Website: lowes
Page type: cart
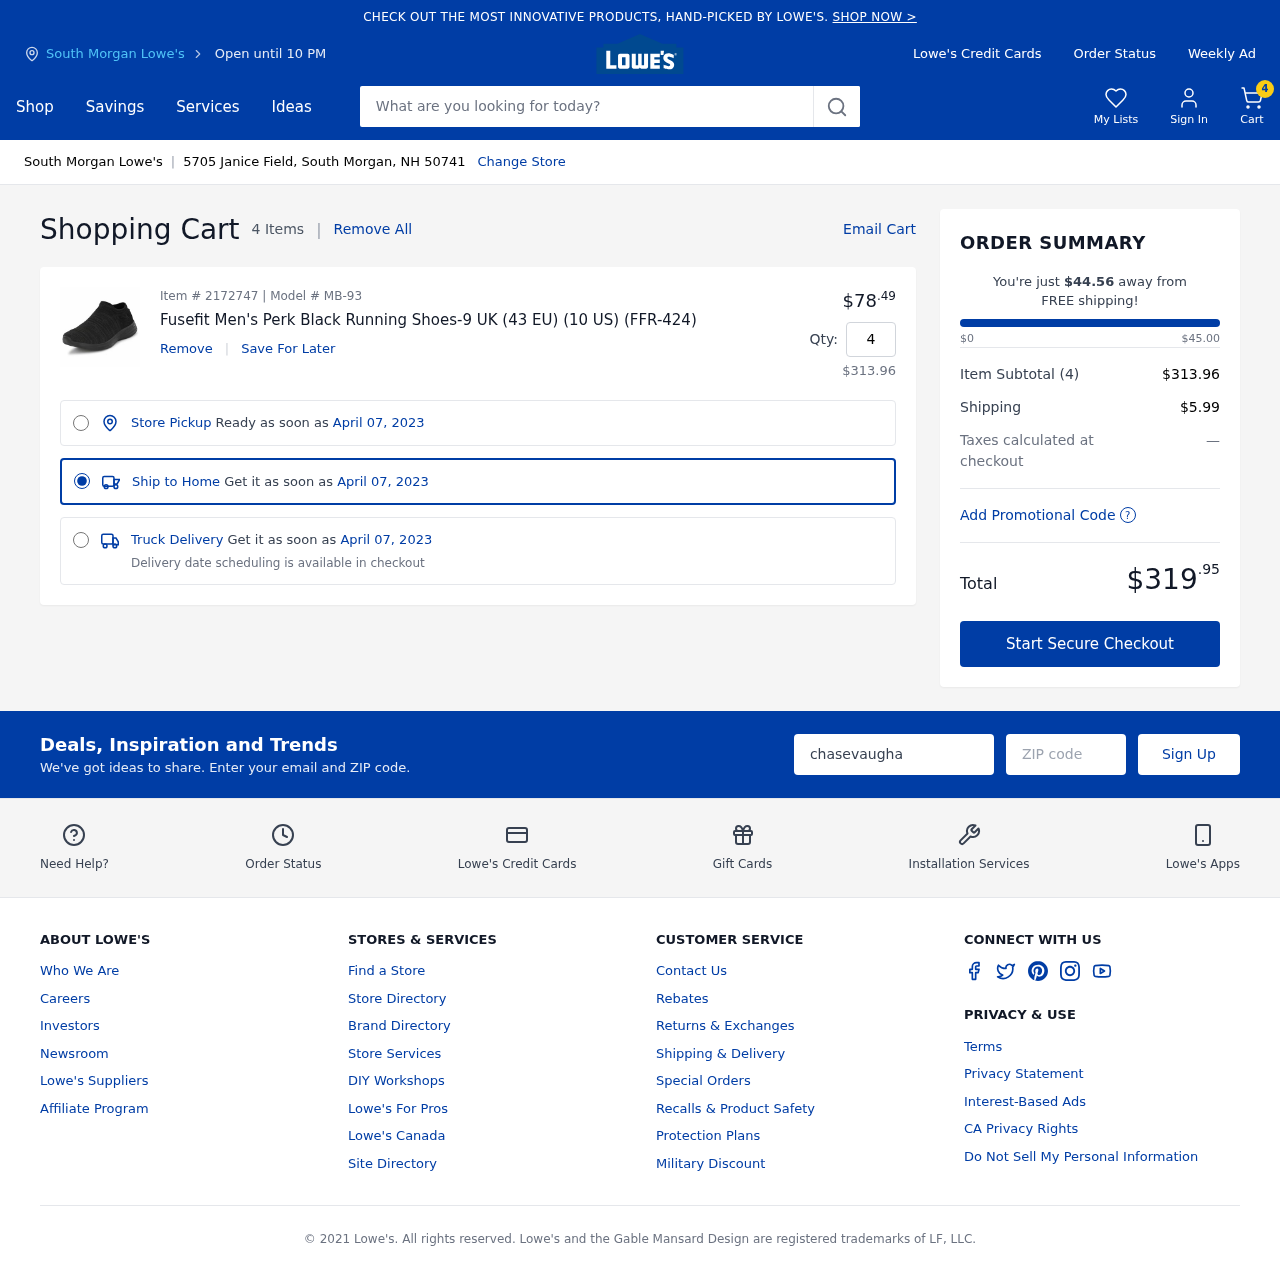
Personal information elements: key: PII_CITY
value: South Morgan Lowe's
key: PII_EMAIL
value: chasevaughan@gmail.com
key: PII_POSTCODE
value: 50741
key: PII_STREET
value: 5705 Janice Field
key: PII_CITY_STATE_ZIP
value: South Morgan, NH 50741
Product elements: key: PRODUCT1_NAME
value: Fusefit Men's Perk Black Running Shoes-9 UK (43 EU) (10 US) (FFR-424)
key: PRODUCT1_PRICE
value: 78.49
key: PRODUCT1_QUANTITY
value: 4
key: PRODUCT1_SUBTOTAL
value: $313.96
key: PRODUCT_ITEM_NUMBER
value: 2172747
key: PRODUCT_MODEL_NUMBER
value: MB-93
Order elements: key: ORDER_NUM_ITEMS
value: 4
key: ORDER_NUM_ITEMS
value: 4 Items
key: ORDER_DELIVERY_DATE
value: April 07, 2023
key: ORDER_SUBTOTAL
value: $313.96
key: ORDER_SHIPPING_COST
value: $5.99
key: ORDER_TOTAL
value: $319.95
Search elements: key: HEADER_SEARCH
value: What are you looking for today?